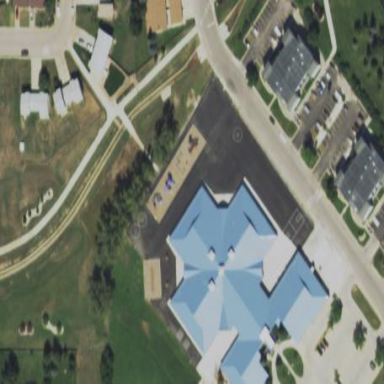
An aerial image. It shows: School building with half-hipped roof in blue color. The building itself is maroon in color.